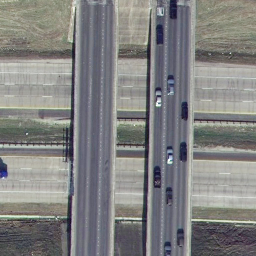
Label: overpass